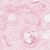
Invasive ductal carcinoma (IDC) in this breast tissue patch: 0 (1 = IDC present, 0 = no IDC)